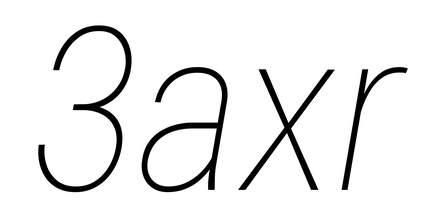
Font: Roboto-Italic_Condensed_Thin_Italic